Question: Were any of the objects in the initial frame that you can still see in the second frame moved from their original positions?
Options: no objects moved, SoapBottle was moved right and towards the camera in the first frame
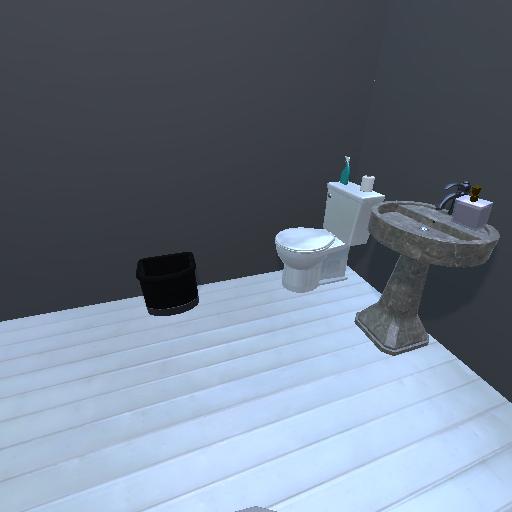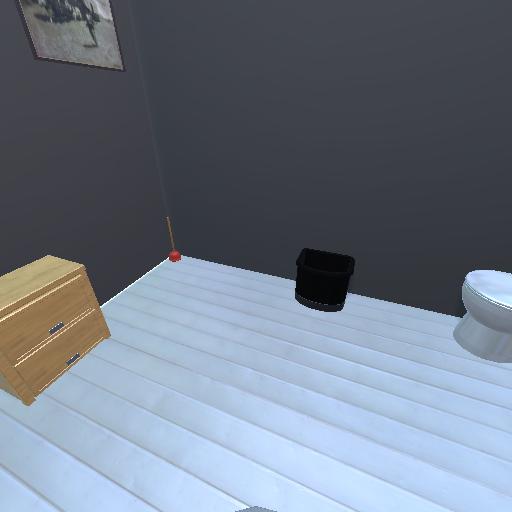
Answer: no objects moved